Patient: sex M, age 65
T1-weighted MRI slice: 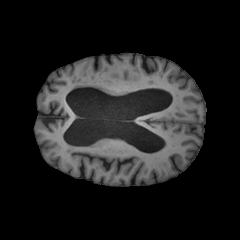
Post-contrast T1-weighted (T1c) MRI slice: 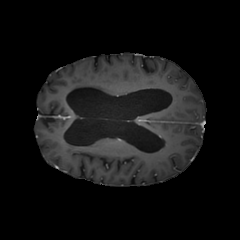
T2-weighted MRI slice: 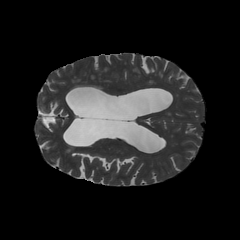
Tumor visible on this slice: no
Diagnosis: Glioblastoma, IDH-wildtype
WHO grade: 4